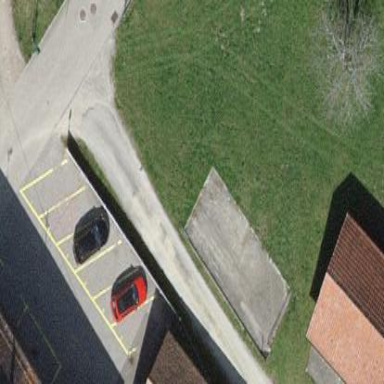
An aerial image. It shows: Garage building.